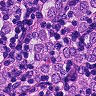
Metastatic tissue present: yes